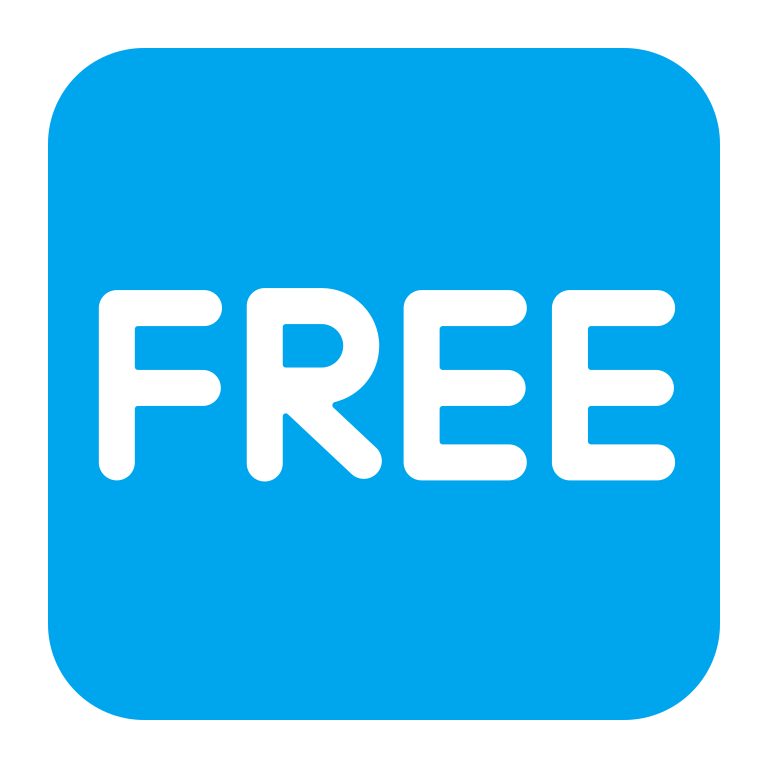
free button flat